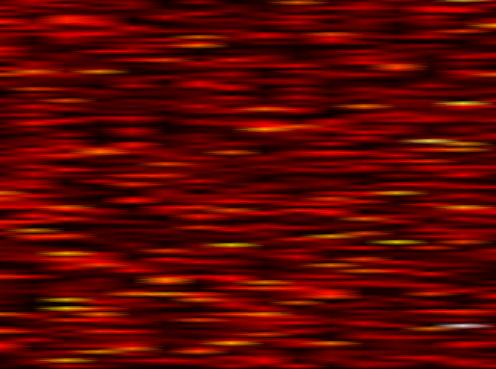
Label: FOFDM